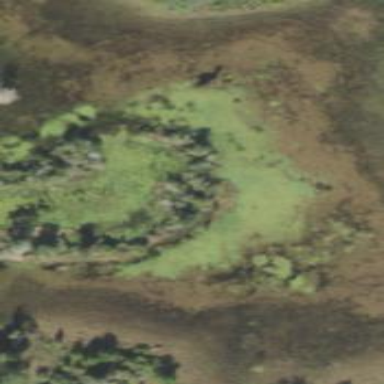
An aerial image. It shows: Marshy wetland area.